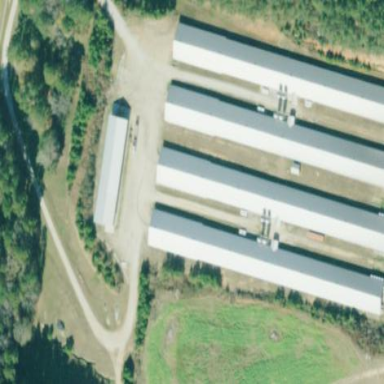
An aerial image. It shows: Poultry farmyard.